Question: i want my seek bar to look like this...
the TextView should move with the thumb of seek bar...
i tried with
seek_needle.xml
'''
<?xml version="1.0" encoding="utf-8"?>
<LinearLayout xmlns:android="http://schemas.android.com/apk/res/android"
android:layout_width="match_parent"
android:layout_height="match_parent"
android:orientation="vertical" >
<TextView
android:layout_width="match_parent"
android:layout_height="wrap_content"
android:text=""
/>
<ImageView
android:layout_width="25dp"
android:layout_height="fill_parent"
android:src="@drawable/seek_needle"
/>
</LinearLayout>
'''
and in mail.xml
'''
<SeekBar
android:id="@+id/seekBar1"
android:layout_width="349dp"
android:layout_height="wrap_content"
android:layout_gravity="center"
android:max="202"
android:layout_weight="80"
android:thumb="@Layout/seek_needle"
> </SeekBar>
'''
for this application is crashing
please help me out...
here is logcat output...
'''
09-11 17:50:23.582: I/dalvikvm(4142): threadid=3: reacting to signal 3
09-11 17:50:23.762: I/dalvikvm(4142): Wrote stack traces to '/data/anr/traces.txt'
09-11 17:50:24.062: I/dalvikvm(4142): threadid=3: reacting to signal 3
09-11 17:50:24.212: I/dalvikvm(4142): Wrote stack traces to '/data/anr/traces.txt'
09-11 17:50:24.582: I/dalvikvm(4142): threadid=3: reacting to signal 3
09-11 17:50:24.632: I/dalvikvm(4142): Wrote stack traces to '/data/anr/traces.txt'
09-11 17:50:24.664: D/dalvikvm(4142): GC_CONCURRENT freed 73K, 2% free 9435K/9607K, paused 7ms+8ms
09-11 17:50:24.862: D/AndroidRuntime(4142): Shutting down VM
09-11 17:50:24.872: W/dalvikvm(4142): threadid=1: thread exiting with uncaught exception (group=0x409c01f8)
09-11 17:50:24.952: E/AndroidRuntime(4142): FATAL EXCEPTION: main
09-11 17:50:24.952: E/AndroidRuntime(4142): java.lang.RuntimeException: Unable to start activity ComponentInfo{com.example.audioscreen/com.example.audioscreen.MainActivity}: java.lang.RuntimeException: Unable to start activity ComponentInfo{com.example.audioscreen/com.example.audioscreen.Fm1Activity}: android.view.InflateException: Binary XML file line #63: Error inflating class android.widget.SeekBar
09-11 17:50:24.952: E/AndroidRuntime(4142): at android.app.ActivityThread.performLaunchActivity(ActivityThread.java:1956)
09-11 17:50:24.952: E/AndroidRuntime(4142): at android.app.ActivityThread.handleLaunchActivity(ActivityThread.java:1981)
09-11 17:50:24.952: E/AndroidRuntime(4142): at android.app.ActivityThread.access$600(ActivityThread.java:123)
09-11 17:50:24.952: E/AndroidRuntime(4142): at android.app.ActivityThread$H.handleMessage(ActivityThread.java:1147)
09-11 17:50:24.952: E/AndroidRuntime(4142): at android.os.Handler.dispatchMessage(Handler.java:99)
09-11 17:50:24.952: E/AndroidRuntime(4142): at android.os.Looper.loop(Looper.java:137)
09-11 17:50:24.952: E/AndroidRuntime(4142): at android.app.ActivityThread.main(ActivityThread.java:4424)
09-11 17:50:24.952: E/AndroidRuntime(4142): at java.lang.reflect.Method.invokeNative(Native Method)
09-11 17:50:24.952: E/AndroidRuntime(4142): at java.lang.reflect.Method.invoke(Method.java:511)
09-11 17:50:24.952: E/AndroidRuntime(4142): at com.android.internal.os.ZygoteInit$MethodAndArgsCaller.run(ZygoteInit.java:784)
09-11 17:50:24.952: E/AndroidRuntime(4142): at com.android.internal.os.ZygoteInit.main(ZygoteInit.java:551)
09-11 17:50:24.952: E/AndroidRuntime(4142): at dalvik.system.NativeStart.main(Native Method)
09-11 17:50:24.952: E/AndroidRuntime(4142): Caused by: java.lang.RuntimeException: Unable to start activity ComponentInfo{com.example.audioscreen/com.example.audioscreen.Fm1Activity}: android.view.InflateException: Binary XML file line #63: Error inflating class android.widget.SeekBar
09-11 17:50:24.952: E/AndroidRuntime(4142): at android.app.ActivityThread.performLaunchActivity(ActivityThread.java:1956)
09-11 17:50:24.952: E/AndroidRuntime(4142): at android.app.ActivityThread.startActivityNow(ActivityThread.java:1797)
09-11 17:50:24.952: E/AndroidRuntime(4142): at android.app.LocalActivityManager.moveToState(LocalActivityManager.java:135)
09-11 17:50:24.952: E/AndroidRuntime(4142): at android.app.LocalActivityManager.startActivity(LocalActivityManager.java:347)
09-11 17:50:24.952: E/AndroidRuntime(4142): at android.widget.TabHost$IntentContentStrategy.getContentView(TabHost.java:682)
09-11 17:50:24.952: E/AndroidRuntime(4142): at android.widget.TabHost.setCurrentTab(TabHost.java:346)
09-11 17:50:24.952: E/AndroidRuntime(4142): at android.widget.TabHost.addTab(TabHost.java:236)
09-11 17:50:24.952: E/AndroidRuntime(4142): at com.example.audioscreen.MainActivity.onCreate(MainActivity.java:82)
09-11 17:50:24.952: E/AndroidRuntime(4142): at android.app.Activity.performCreate(Activity.java:4465)
09-11 17:50:24.952: E/AndroidRuntime(4142): at android.app.Instrumentation.callActivityOnCreate(Instrumentation.java:1049)
09-11 17:50:24.952: E/AndroidRuntime(4142): at android.app.ActivityThread.performLaunchActivity(ActivityThread.java:1920)
09-11 17:50:24.952: E/AndroidRuntime(4142): ... 11 more
09-11 17:50:24.952: E/AndroidRuntime(4142): Caused by: android.view.InflateException: Binary XML file line #63: Error inflating class android.widget.SeekBar
09-11 17:50:24.952: E/AndroidRuntime(4142): at android.view.LayoutInflater.createView(LayoutInflater.java:606)
09-11 17:50:24.952: E/AndroidRuntime(4142): at com.android.internal.policy.impl.PhoneLayoutInflater.onCreateView(PhoneLayoutInflater.java:56)
09-11 17:50:24.952: E/AndroidRuntime(4142): at android.view.LayoutInflater.onCreateView(LayoutInflater.java:653)
09-11 17:50:24.952: E/AndroidRuntime(4142): at android.view.LayoutInflater.createViewFromTag(LayoutInflater.java:678)
09-11 17:50:24.952: E/AndroidRuntime(4142): at android.view.LayoutInflater.rInflate(LayoutInflater.java:739)
09-11 17:50:24.952: E/AndroidRuntime(4142): at android.view.LayoutInflater.rInflate(LayoutInflater.java:742)
09-11 17:50:24.952: E/AndroidRuntime(4142): at android.view.LayoutInflater.rInflate(LayoutInflater.java:742)
09-11 17:50:24.952: E/AndroidRuntime(4142): at android.view.LayoutInflater.inflate(LayoutInflater.java:489)
09-11 17:50:24.952: E/AndroidRuntime(4142): at android.view.LayoutInflater.inflate(LayoutInflater.java:396)
09-11 17:50:24.952: E/AndroidRuntime(4142): at android.view.LayoutInflater.inflate(LayoutInflater.java:352)
09-11 17:50:24.952: E/AndroidRuntime(4142): at com.android.internal.policy.impl.PhoneWindow.setContentView(PhoneWindow.java:251)
09-11 17:50:24.952: E/AndroidRuntime(4142): at android.app.Activity.setContentView(Activity.java:1835)
09-11 17:50:24.952: E/AndroidRuntime(4142): at com.example.audioscreen.Fm1Activity.onCreate(Fm1Activity.java:24)
09-11 17:50:24.952: E/AndroidRuntime(4142): at android.app.Activity.performCreate(Activity.java:4465)
09-11 17:50:24.952: E/AndroidRuntime(4142): at android.app.Instrumentation.callActivityOnCreate(Instrumentation.java:1049)
09-11 17:50:24.952: E/AndroidRuntime(4142): at android.app.ActivityThread.performLaunchActivity(ActivityThread.java:1920)
09-11 17:50:24.952: E/AndroidRuntime(4142): ... 21 more
09-11 17:50:24.952: E/AndroidRuntime(4142): Caused by: java.lang.reflect.InvocationTargetException
09-11 17:50:24.952: E/AndroidRuntime(4142): at java.lang.reflect.Constructor.constructNative(Native Method)
09-11 17:50:24.952: E/AndroidRuntime(4142): at java.lang.reflect.Constructor.newInstance(Constructor.java:417)
09-11 17:50:24.952: E/AndroidRuntime(4142): at android.view.LayoutInflater.createView(LayoutInflater.java:586)
09-11 17:50:24.952: E/AndroidRuntime(4142): ... 36 more
09-11 17:50:24.952: E/AndroidRuntime(4142): Caused by: android.content.res.Resources$NotFoundException: File res/layout/seek_needle.xml from drawable resource ID #0x7f030008
09-11 17:50:24.952: E/AndroidRuntime(4142): at android.content.res.Resources.loadDrawable(Resources.java:1923)
09-11 17:50:24.952: E/AndroidRuntime(4142): at android.content.res.TypedArray.getDrawable(TypedArray.java:601)
09-11 17:50:24.952: E/AndroidRuntime(4142): at android.widget.AbsSeekBar.<init>(AbsSeekBar.java:70
09-11 17:50:25.032: D/dalvikvm(4142): GC_CONCURRENT freed 797K, 9% free 9183K/10055K, paused 7ms+7ms
09-11 17:50:25.203: I/dalvikvm(4142): threadid=3: reacting to signal 3
09-11 17:50:25.232: I/dalvikvm(4142): Wrote stack traces to '/data/anr/traces.txt'
09-11 17:50:25.642: I/dalvikvm(4142): threadid=3: reacting to signal 3
09-11 17:50:25.662: I/dalvikvm(4142): Wrote stack traces to '/data/anr/traces.txt'
'''
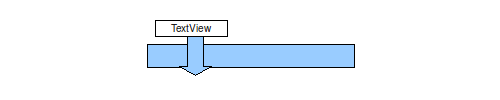
Answer: This method takes a drawable from your resources, draws some text on top of it and returns the new drawable. All you need to do is give it the resource id of your bubble, and the text you want on top. Then you can pass the returned drawable wherever you want it.
'''
public BitmapDrawable writeOnDrawable(int drawableId, String text){
Bitmap bm = BitmapFactory.decodeResource(getResources(), drawableId).copy(Bitmap.Config.ARGB_8888, true);
Paint paint = new Paint();
paint.setStyle(Style.FILL);
paint.setColor(Color.BLACK);
paint.setTextSize(20);
Canvas canvas = new Canvas(bm);
canvas.drawText(text, 0, bm.getHeight()/2, paint);
return new BitmapDrawable(bm);
}
'''
copied from..
<URL>
EDIT:
function call looks like this, 'mFreqbar.setThumb(writeOnDrawable(R.drawable.fm_radio_tune_position, mytext));'
I have kept my 'fm_radio_tune_position.png' file in 'res/drawable/' and ''mytext'' is the string which i want to write on top of that drawable